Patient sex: F
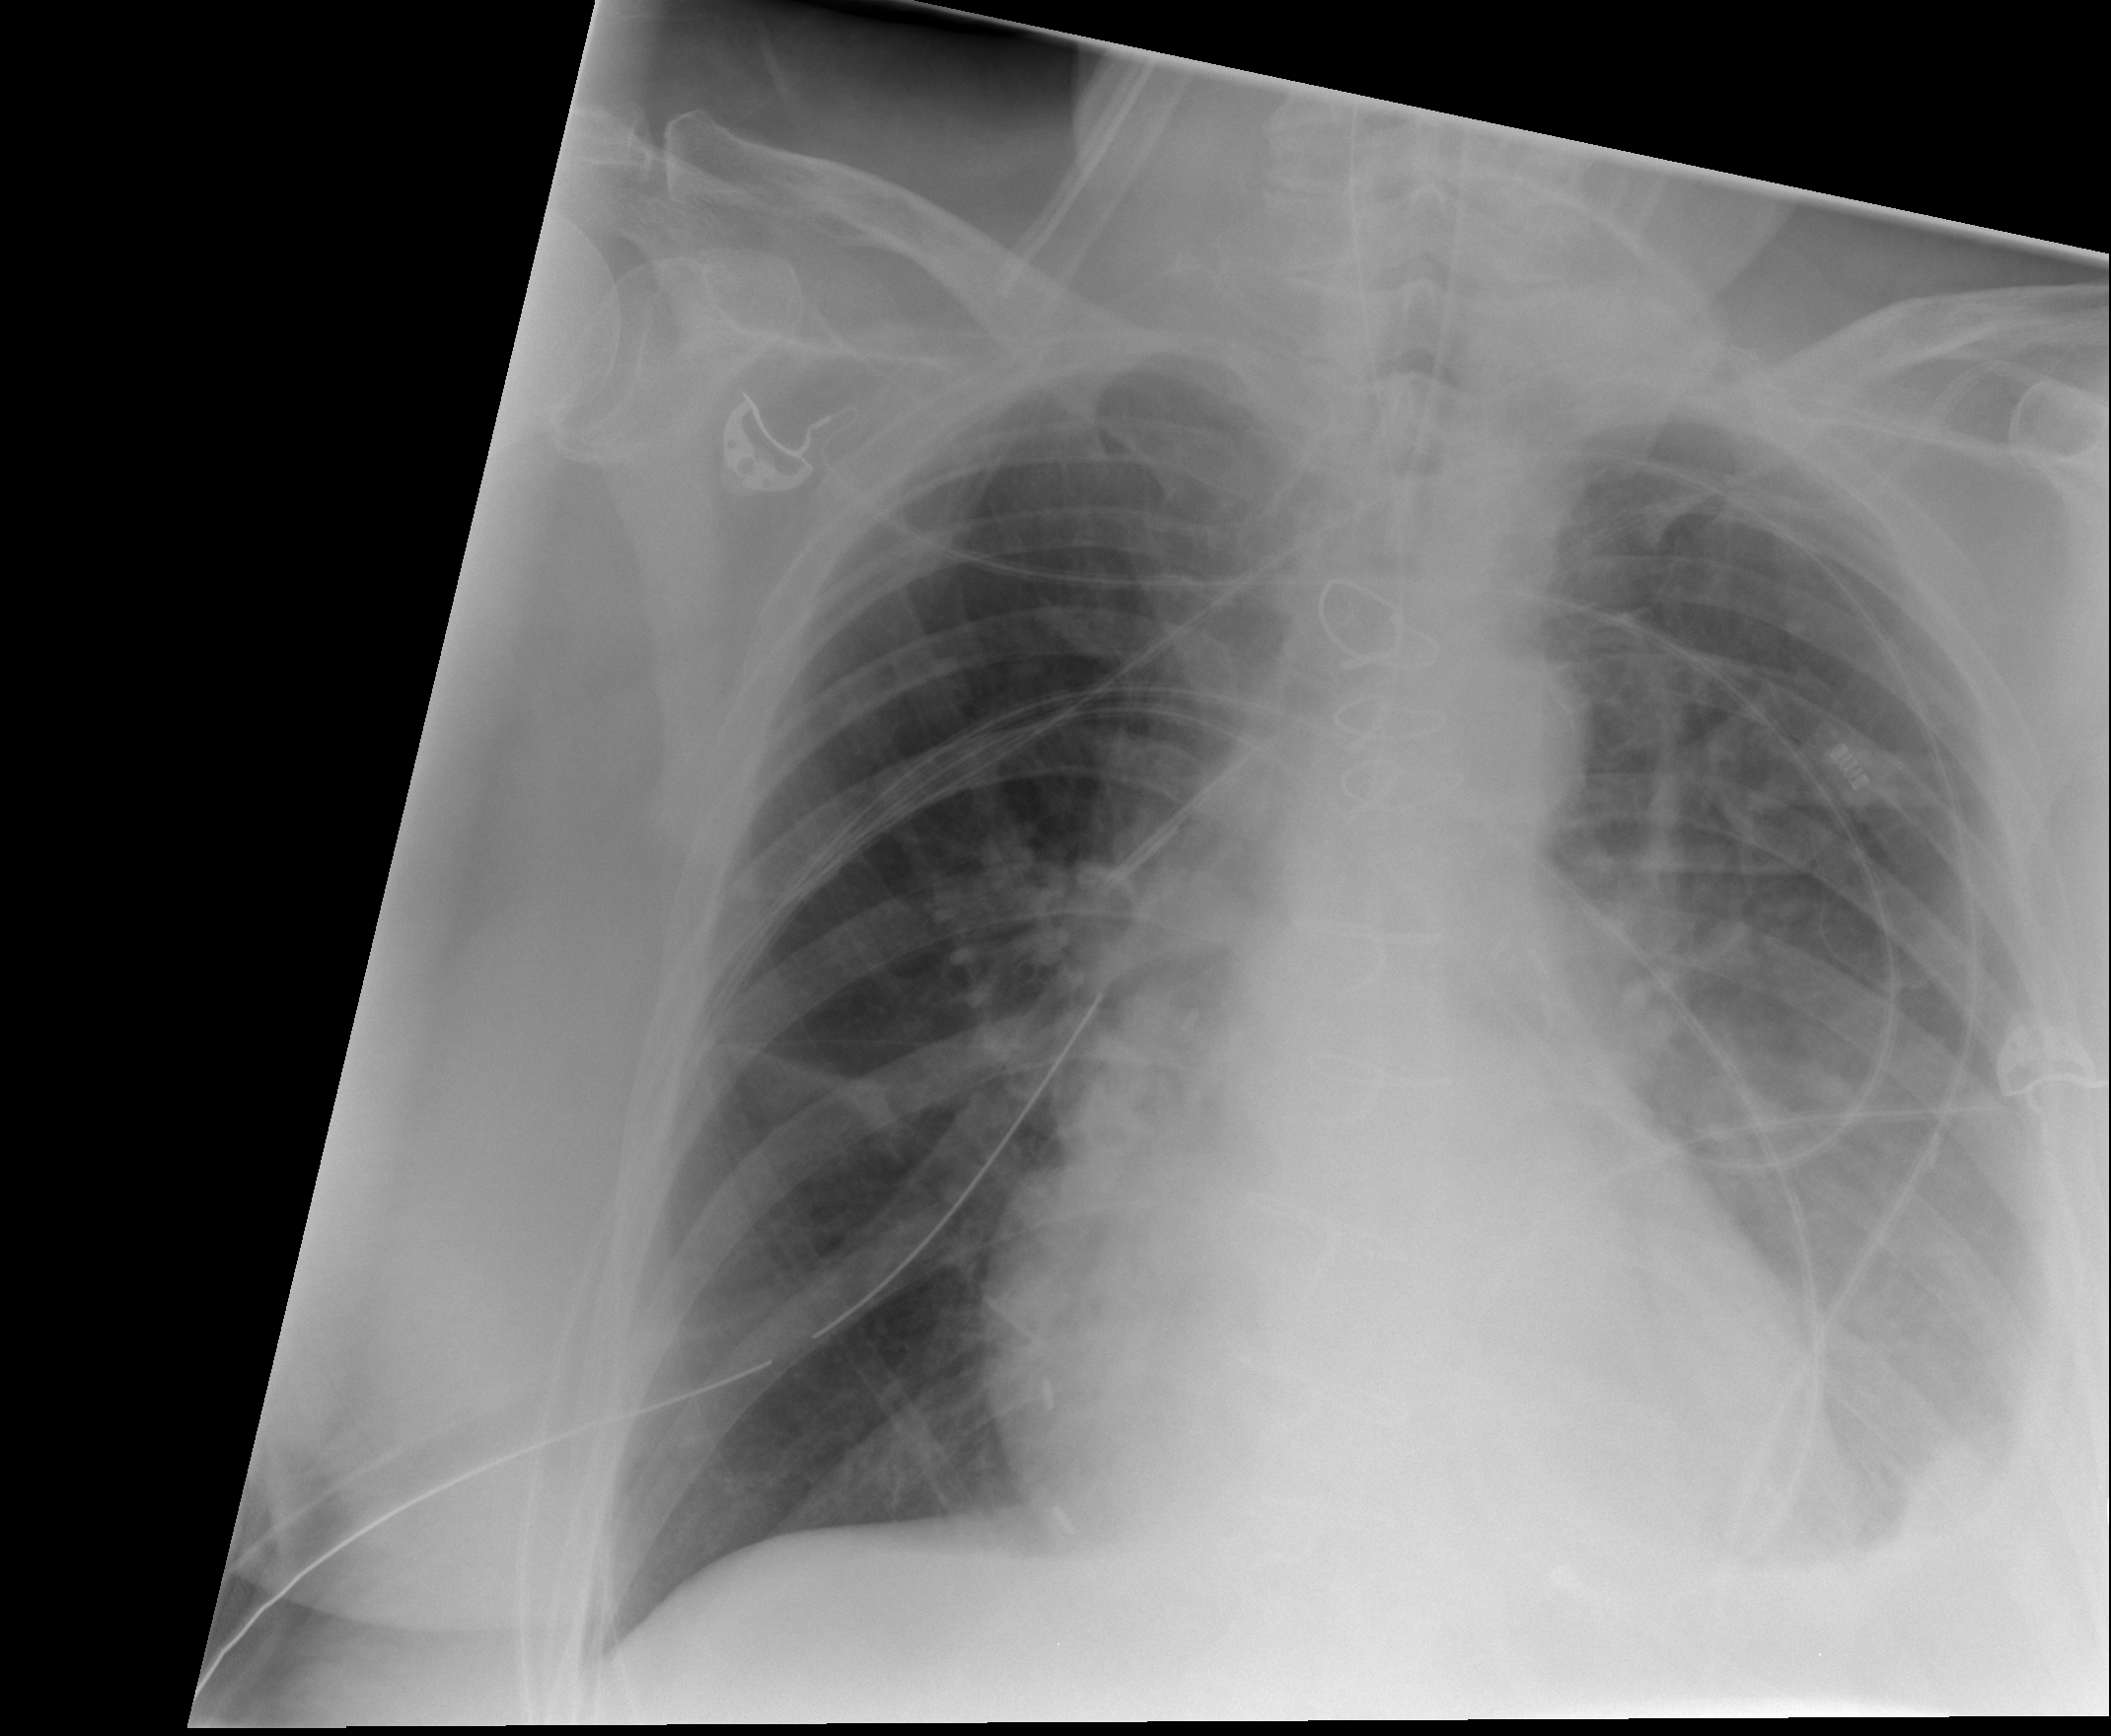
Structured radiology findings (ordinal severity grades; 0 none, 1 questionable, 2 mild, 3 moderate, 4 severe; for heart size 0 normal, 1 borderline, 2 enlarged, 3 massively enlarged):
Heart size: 1
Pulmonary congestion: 2
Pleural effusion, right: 0
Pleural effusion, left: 2
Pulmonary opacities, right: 0
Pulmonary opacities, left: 0
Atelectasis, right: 0
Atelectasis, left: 2